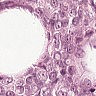
Metastatic tissue present: yes